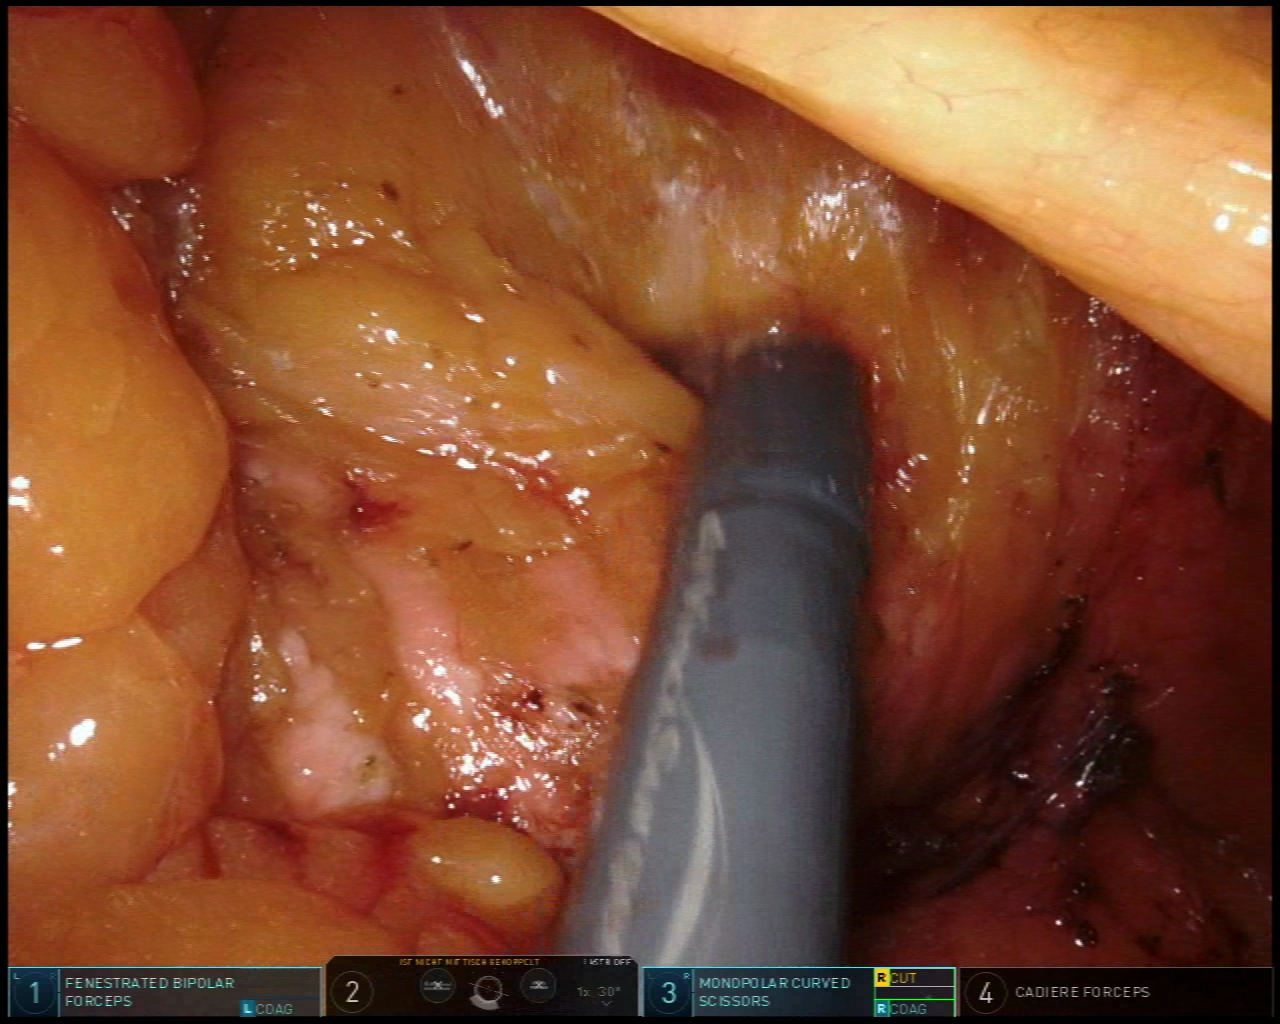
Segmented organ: pancreas
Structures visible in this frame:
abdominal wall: no
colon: no
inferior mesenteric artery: no
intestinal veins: no
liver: no
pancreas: yes
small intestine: no
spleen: no
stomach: no
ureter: no
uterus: no
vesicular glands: no